Field crop: maize
Growth stage: 2
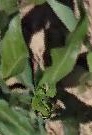
Species: maize